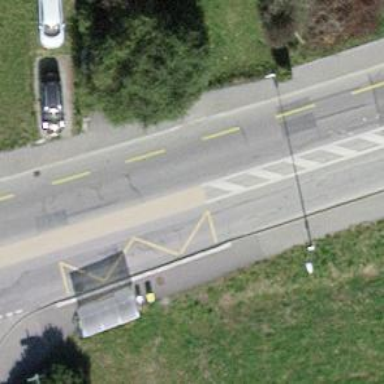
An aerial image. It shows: Platform for public transport is situated by the road.